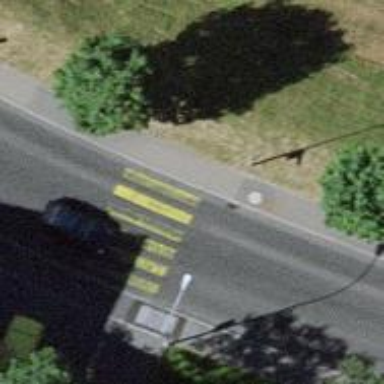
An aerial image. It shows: Secondary road with asphalt surface and separate sidewalks on both sides.